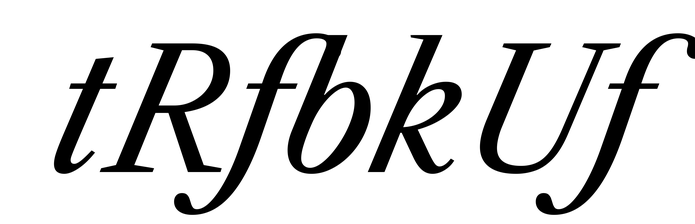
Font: LibreCaslonText-Italic_Italic